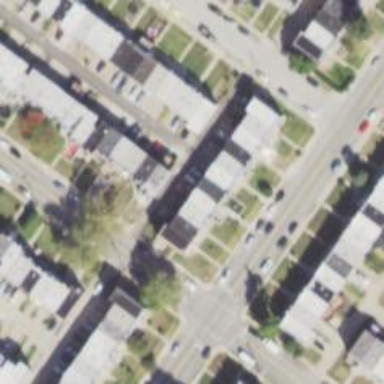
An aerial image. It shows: Alley classified as service road.